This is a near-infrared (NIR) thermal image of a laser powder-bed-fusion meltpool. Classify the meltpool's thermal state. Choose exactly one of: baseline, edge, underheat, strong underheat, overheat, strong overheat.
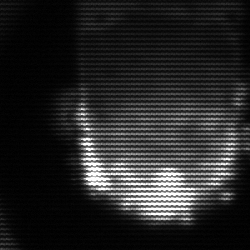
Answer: baseline